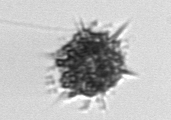
Label: Dictyocha